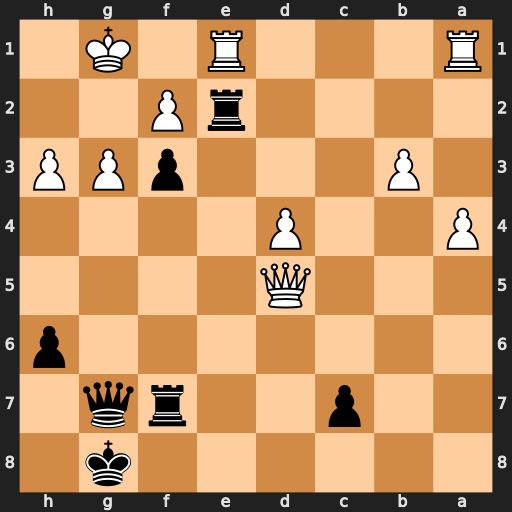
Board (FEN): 6k1/2p2rq1/7p/3Q4/P2P4/1P3pPP/4rP2/R3R1K1
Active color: b
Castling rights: -
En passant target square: -
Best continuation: Qxg3+ fxg3 f2+ Kh1 Rxe1+ Rxe1 fxe1=Q+